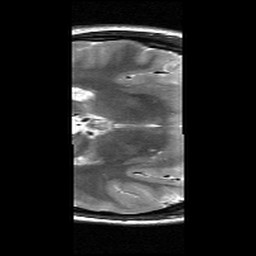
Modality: T2w
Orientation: axial
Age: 21
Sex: female
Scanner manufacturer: siemens
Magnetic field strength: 3 T
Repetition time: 7.37 s
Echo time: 0.064 s